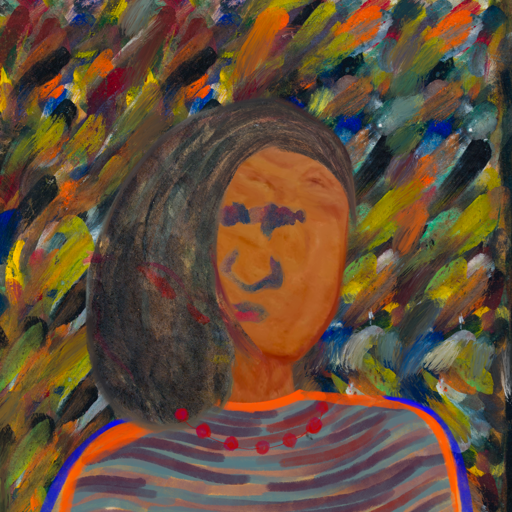
Background: An_Impression, Head And Neck Front: Pious_Lady, Face Front: In_The_Sun, Bust: Experience, Hair Front: Gypsy_Mother, Head Accessory: Blank, Second Necklace: Blank, Necklace: Irani_3, Baby: Blank